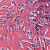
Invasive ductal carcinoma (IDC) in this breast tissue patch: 1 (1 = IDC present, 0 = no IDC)